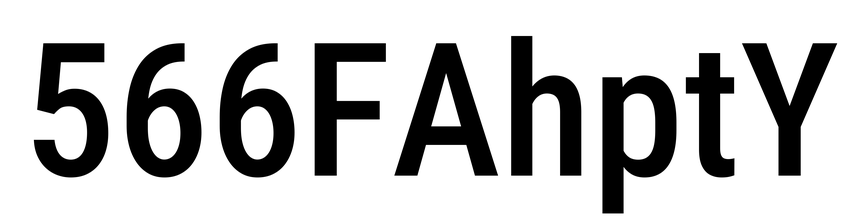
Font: Roboto_Condensed_Medium